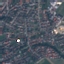
Land use / land cover class: Residential